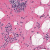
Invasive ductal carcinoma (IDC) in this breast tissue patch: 0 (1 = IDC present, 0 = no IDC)